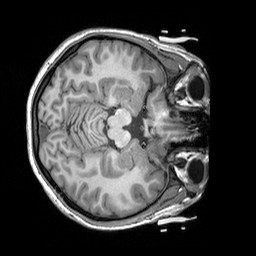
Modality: T1w
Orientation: axial
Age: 24
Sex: female
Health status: healthy
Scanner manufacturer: siemens
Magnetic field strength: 3 T
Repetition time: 2.3 s
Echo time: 0.00303 s